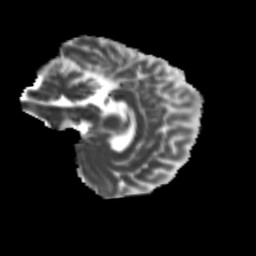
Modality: MD
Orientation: sagittal
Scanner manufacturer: siemens
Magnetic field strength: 3 T
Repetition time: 9.2 s
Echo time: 0.084 s